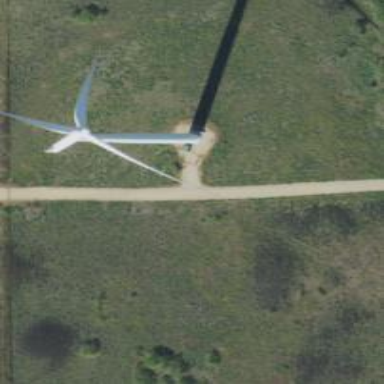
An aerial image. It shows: Wind generator powered by horizontal axis wind turbine.